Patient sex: F
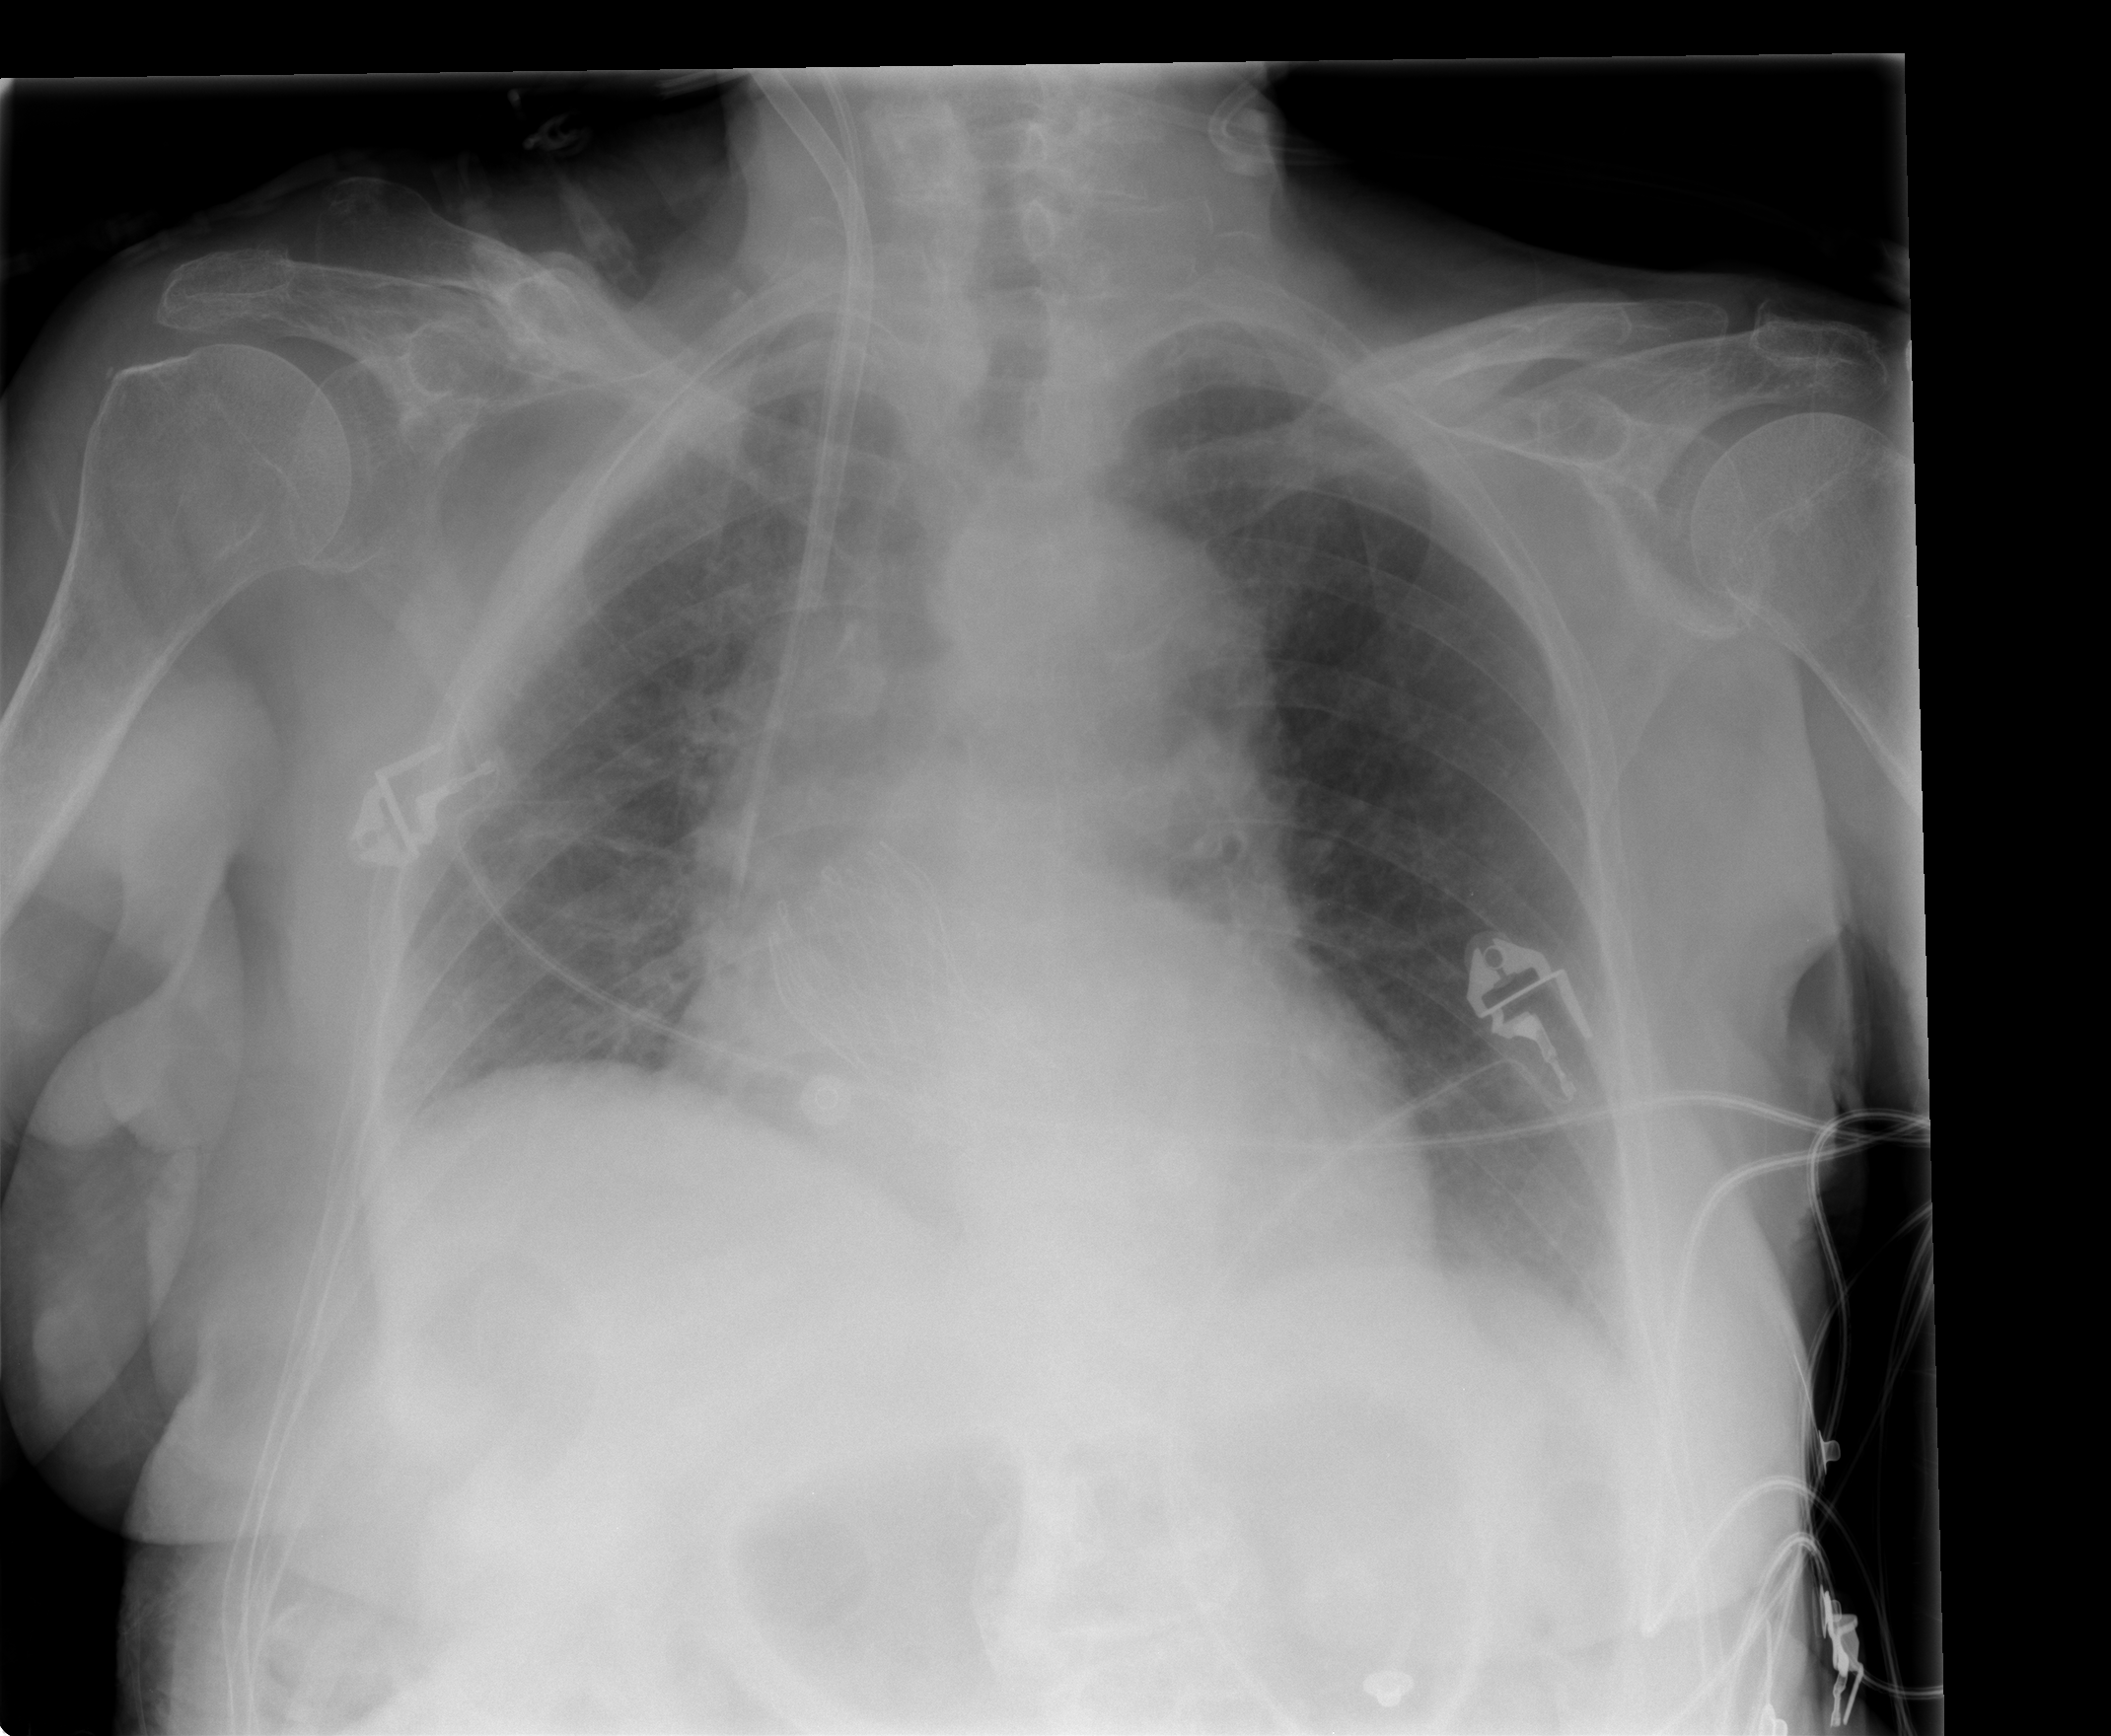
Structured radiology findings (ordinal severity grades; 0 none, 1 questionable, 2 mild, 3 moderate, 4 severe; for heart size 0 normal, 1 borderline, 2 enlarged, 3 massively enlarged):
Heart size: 0
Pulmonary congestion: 0
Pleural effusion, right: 0
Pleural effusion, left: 1
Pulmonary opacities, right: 0
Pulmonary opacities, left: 0
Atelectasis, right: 0
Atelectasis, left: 2